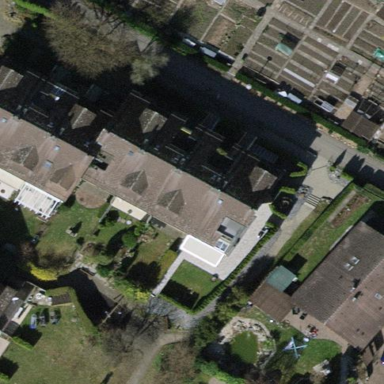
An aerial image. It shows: Terrace building.